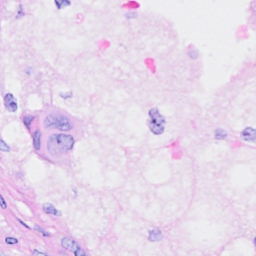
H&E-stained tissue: Breast